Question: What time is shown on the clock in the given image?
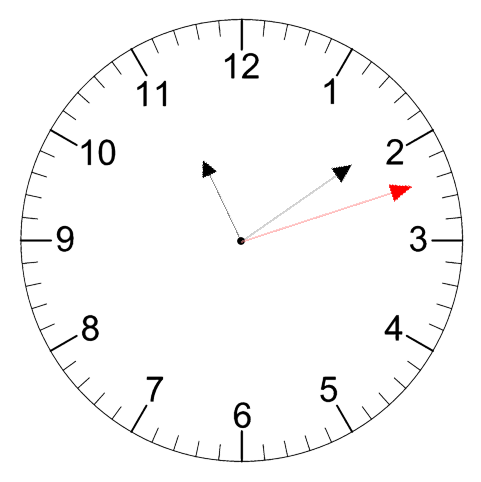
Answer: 11:09:12